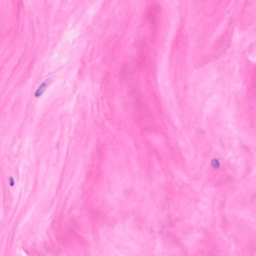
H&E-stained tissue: Breast